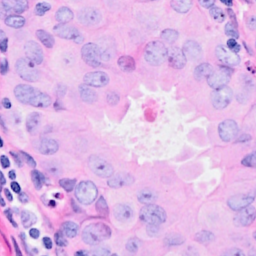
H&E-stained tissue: Breast